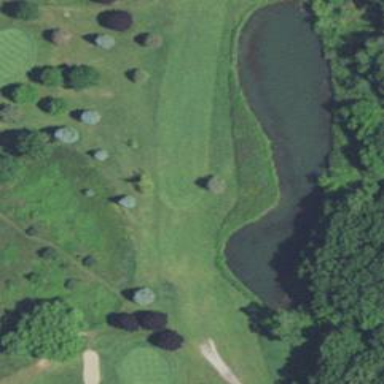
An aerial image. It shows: Golf hole.